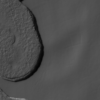
Label: not_dusty